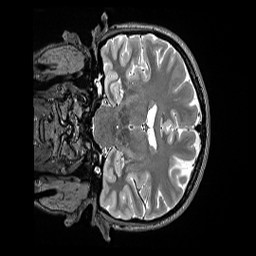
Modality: T2w
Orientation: coronal
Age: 34
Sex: female
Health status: ill
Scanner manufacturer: siemens
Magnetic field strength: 3 T
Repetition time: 3.2 s
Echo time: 0.564 s